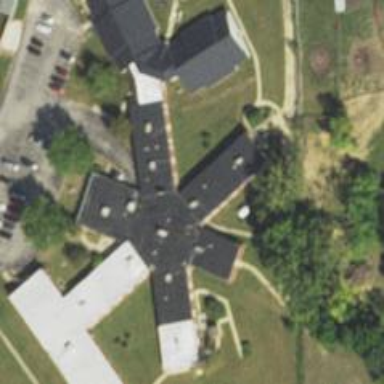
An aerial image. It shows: Nursing home.